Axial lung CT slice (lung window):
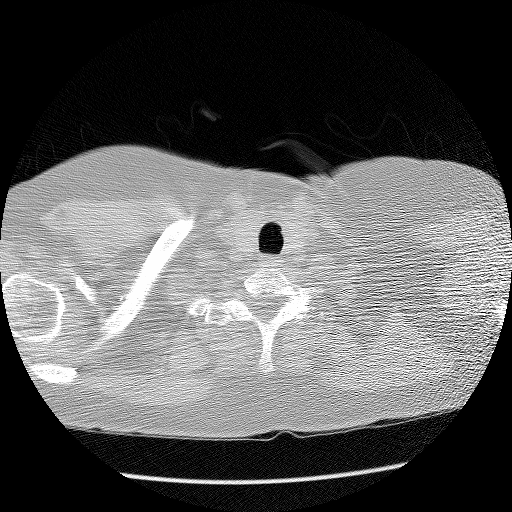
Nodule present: no